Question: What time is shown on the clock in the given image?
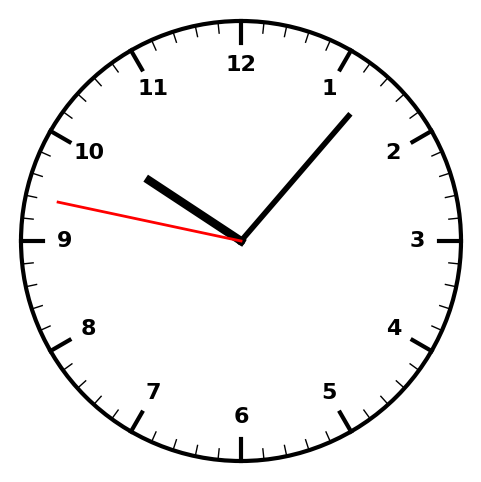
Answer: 10:06:47